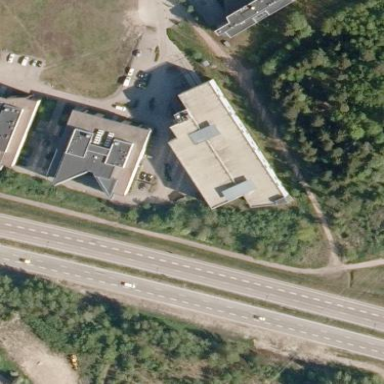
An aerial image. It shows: Office building.